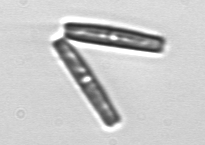
Label: Thalassionema